Question: I have registered following viewResolvewer:
'''
<bean
class="org.springframework.web.servlet.view.InternalResourceViewResolver">
<property name="prefix">
<value>/WEB-INF/pages/</value>
</property>
<property name="suffix">
<value>.jsp</value>
</property>
</bean>
'''
and wrote following controller method:
'''
@ExceptionHandler(value = Exception.class)
public String redirectToErrorPage(){
return "redirect:/errorPage";
}
'''
When following method executes I see following log:
'''
WARN : org.springframework.web.servlet.PageNotFound - No mapping found for HTTP request with URI [/errorPage] in DispatcherServlet with name 'appServlet'
'''
page with name 'errorPage.jsp' locates under the page folder:

Please explain what do I wrong?
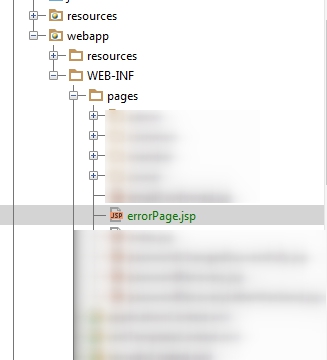
Answer: You are redirecting to the the URL "/errorPage", but there is no request mapping for '/errorPage'. You can add a controller with that request mapping e.g.:
'''
@Controller
public class ErrorPageController {
@RequestMapping("/errorPage")
@ResponseStatus(value=HttpStatus.INTERNAL_SERVER_ERROR)
public String showErrorPage(){
return "errorPage";
}
}
'''
Or instead of redirecting, you can just show the error page from your exception handler.
'''
@ExceptionHandler(value = Exception.class)
@ResponseStatus(value=HttpStatus.INTERNAL_SERVER_ERROR)
public String handleException(Exception e){
return "errorPage";
}
'''